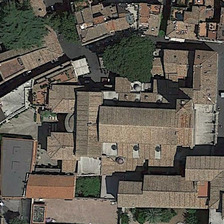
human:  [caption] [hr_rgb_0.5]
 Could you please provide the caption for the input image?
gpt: several green trees are near a church .

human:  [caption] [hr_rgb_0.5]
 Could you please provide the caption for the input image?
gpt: several green trees are near a church .

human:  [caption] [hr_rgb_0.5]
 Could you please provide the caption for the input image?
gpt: several green trees are near a church .

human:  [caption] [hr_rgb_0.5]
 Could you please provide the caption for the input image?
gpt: several green trees are near a church .

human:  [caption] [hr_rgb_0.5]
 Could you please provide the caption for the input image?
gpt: several green trees are near a church .